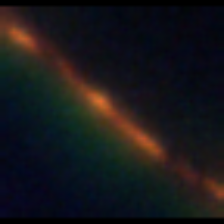
Taxon: Psuedo-nitzschia
Group: Diatoms